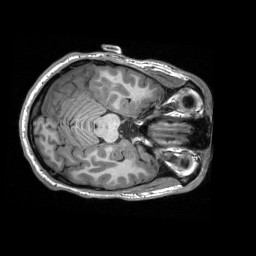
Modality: T1w
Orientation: coronal